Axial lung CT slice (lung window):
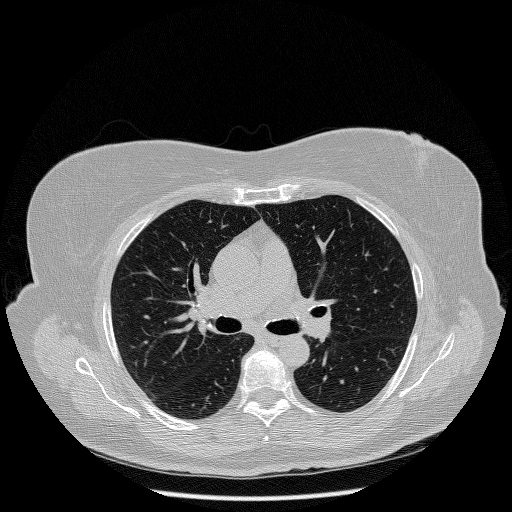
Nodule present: no